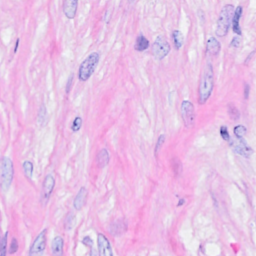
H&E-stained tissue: Breast